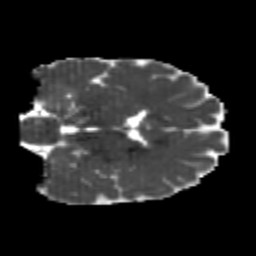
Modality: MD
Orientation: coronal
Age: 21
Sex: female
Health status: healthy
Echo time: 0.074 s